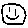
Label: smiley face